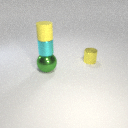
large green metal sphere below small cyan metal cylinder